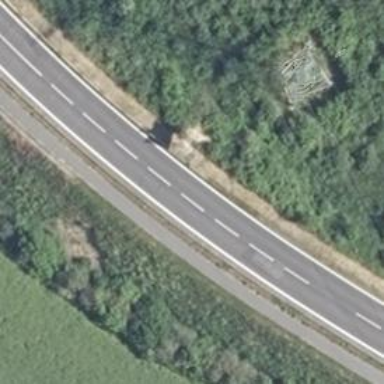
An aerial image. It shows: Secondary road with asphalt surface and embankment.